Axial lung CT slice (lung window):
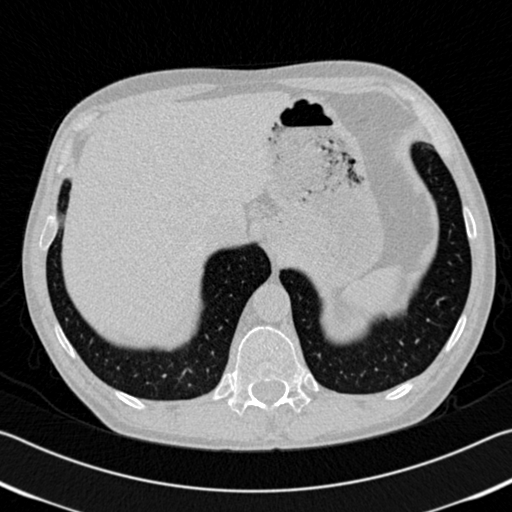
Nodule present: no